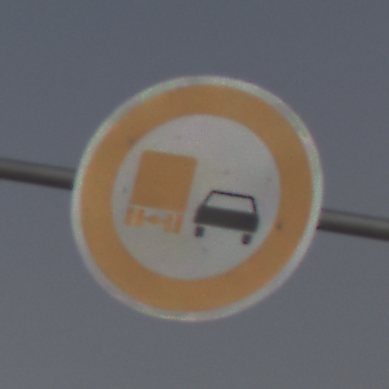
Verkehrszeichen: UeberholverbotKraftfahrzeuge
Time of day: MorningAfternoon
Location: Outdoor (Nature)
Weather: PartlyCloudy
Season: NotSpecified
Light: Natural